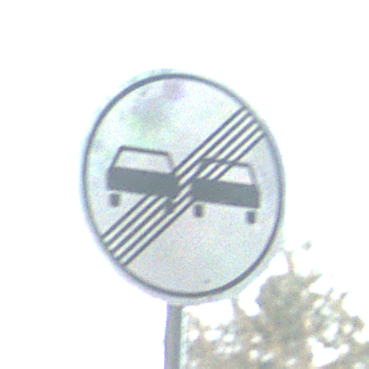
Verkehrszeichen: EndeUeberholverbot
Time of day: MorningAfternoon
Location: Outdoor (Suburban)
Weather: Clear
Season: NotSpecified
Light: Natural